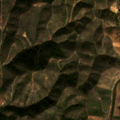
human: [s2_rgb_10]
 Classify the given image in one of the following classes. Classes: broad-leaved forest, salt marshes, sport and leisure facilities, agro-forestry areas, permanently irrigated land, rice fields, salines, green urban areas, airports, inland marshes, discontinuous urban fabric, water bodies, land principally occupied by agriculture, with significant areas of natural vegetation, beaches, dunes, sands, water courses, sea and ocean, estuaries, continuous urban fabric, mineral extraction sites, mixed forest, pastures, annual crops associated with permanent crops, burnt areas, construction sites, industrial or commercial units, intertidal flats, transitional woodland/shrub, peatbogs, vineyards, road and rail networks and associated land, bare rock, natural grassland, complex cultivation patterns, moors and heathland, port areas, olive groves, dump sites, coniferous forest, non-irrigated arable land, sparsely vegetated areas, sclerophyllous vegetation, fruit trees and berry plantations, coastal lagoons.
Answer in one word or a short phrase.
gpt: land principally occupied by agriculture, with significant areas of natural vegetation, broad-leaved forest, sclerophyllous vegetation, transitional woodland/shrub